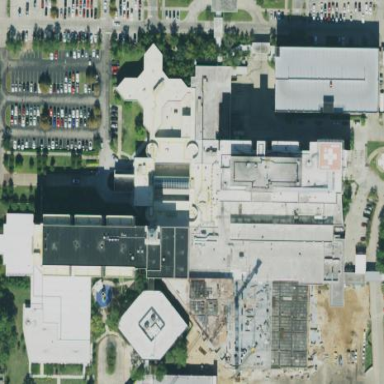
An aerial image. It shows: Hospital building.